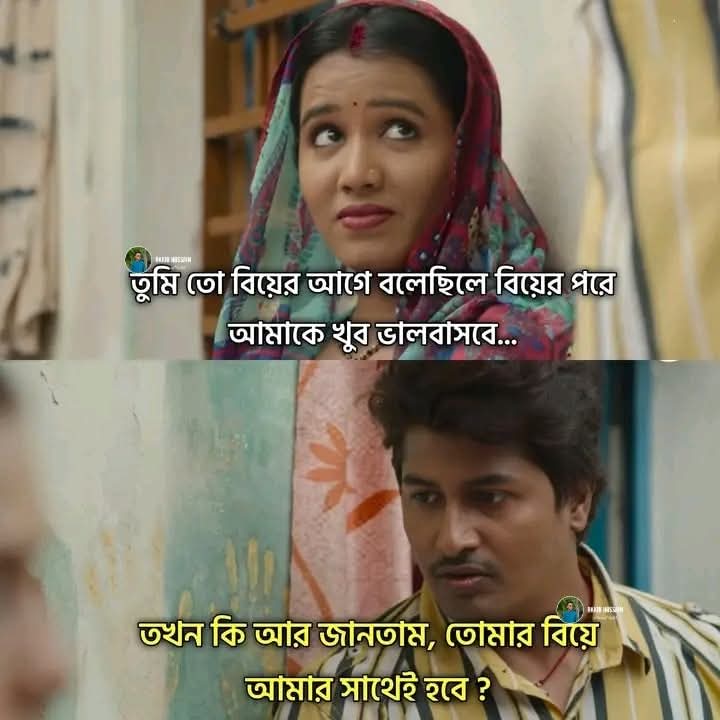
Text: তুমি তো বিয়ের আগে বলেছিলে বিয়ের পরে আমাকে খুব ভালবাসবে...
তখন কি আর জানতাম, তোমার বিয়ে আমার সাথেই হবে?
Label: Non Hate